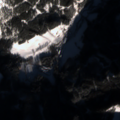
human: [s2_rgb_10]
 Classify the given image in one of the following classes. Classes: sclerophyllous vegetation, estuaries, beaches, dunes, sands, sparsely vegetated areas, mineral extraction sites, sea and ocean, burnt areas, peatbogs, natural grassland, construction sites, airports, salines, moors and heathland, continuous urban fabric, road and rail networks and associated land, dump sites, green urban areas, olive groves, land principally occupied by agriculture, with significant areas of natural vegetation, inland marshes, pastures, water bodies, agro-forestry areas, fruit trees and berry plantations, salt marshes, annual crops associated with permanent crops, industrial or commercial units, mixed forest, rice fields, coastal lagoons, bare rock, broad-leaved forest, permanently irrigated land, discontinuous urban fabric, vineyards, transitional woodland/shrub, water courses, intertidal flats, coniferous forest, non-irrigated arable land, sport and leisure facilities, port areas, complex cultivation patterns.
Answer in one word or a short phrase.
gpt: pastures, coniferous forest